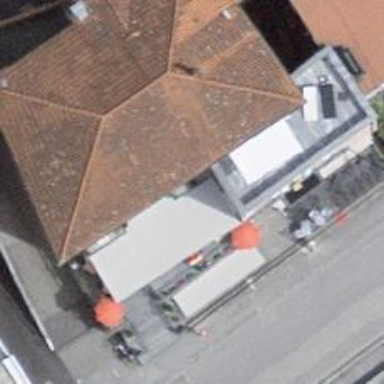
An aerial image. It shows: Restaurant.